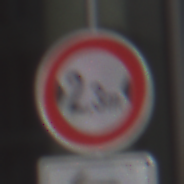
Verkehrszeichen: TatsaechlicheBreite2Komma3
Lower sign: RichtungsangabeDurchPfeile2
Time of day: MorningAfternoon
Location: Outdoor (Urban)
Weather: PartlyCloudy
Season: NotSpecified
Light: Natural